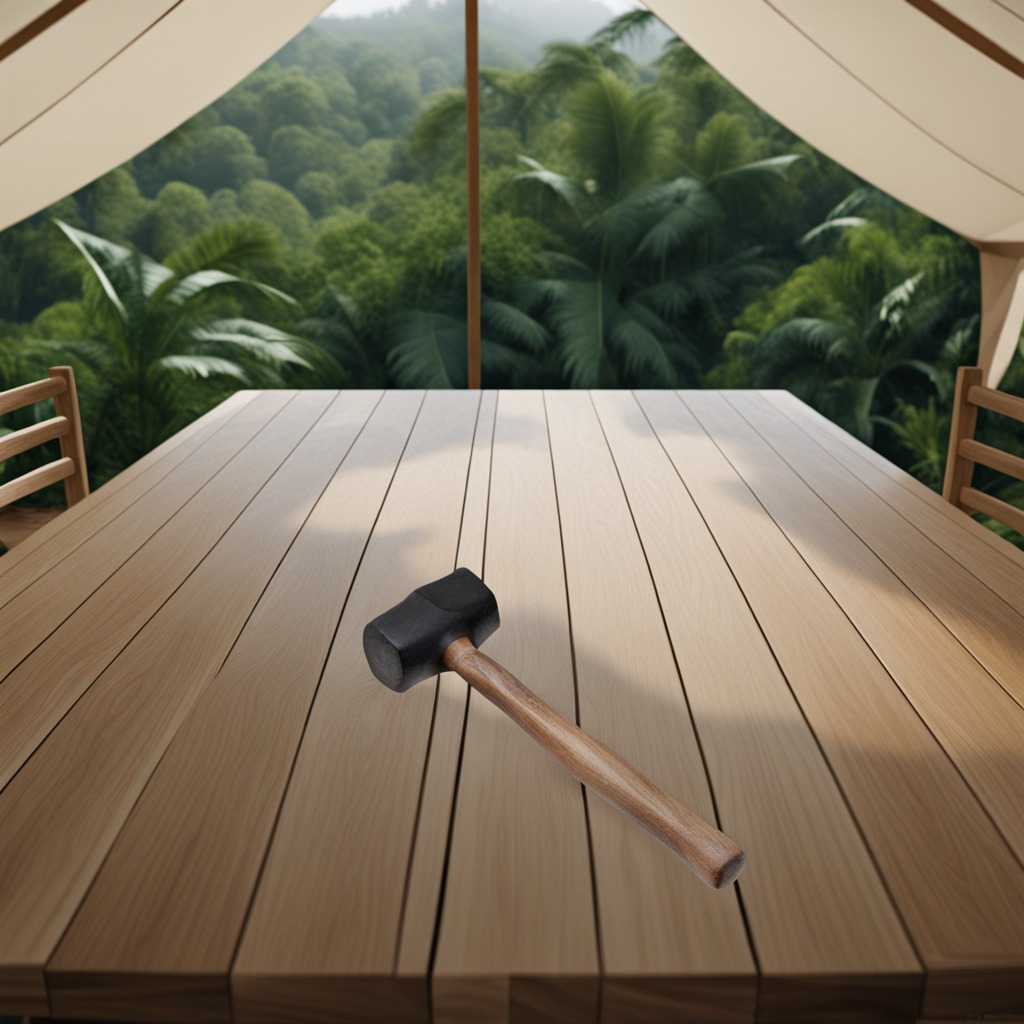
A hammer is lying on a wooden table inside a jungle field workshop tent.